Question: I want to make a correlation heatmap for a DataFrame and a regression plot for each pair of the variables. I have tried to read all the docs and am still having a very hard time to connect two plots so that when I tap the heatmap, the corresponding regression plot can show up.
Here's some example code:
'''
import holoviews as hv
from holoviews import opts
import seaborn as sns
import numpy as np
import pandas as pd
hv.extension('bokeh')
df = sns.load_dataset('tips')
df = df[['total_bill', 'tip', 'size']]
corr = df.corr()
heatmap = hv.HeatMap((corr.columns, corr.index, corr)) .opts(tools=['tap', 'hover'], height=400, width=400, toolbar='above')
m, b = np.polyfit(df.tip, df.total_bill, deg=1)
x = np.linspace(df.tip.min(), df.tip.max())
y = m*x + b
curve = hv.Curve((x, y)) .opts(height=400, width=400, color='red', ylim=(0, 100))
points = hv.Scatter((df.tip, df.total_bill))
hv.Layout((points * curve) + heatmap).cols(2)
'''

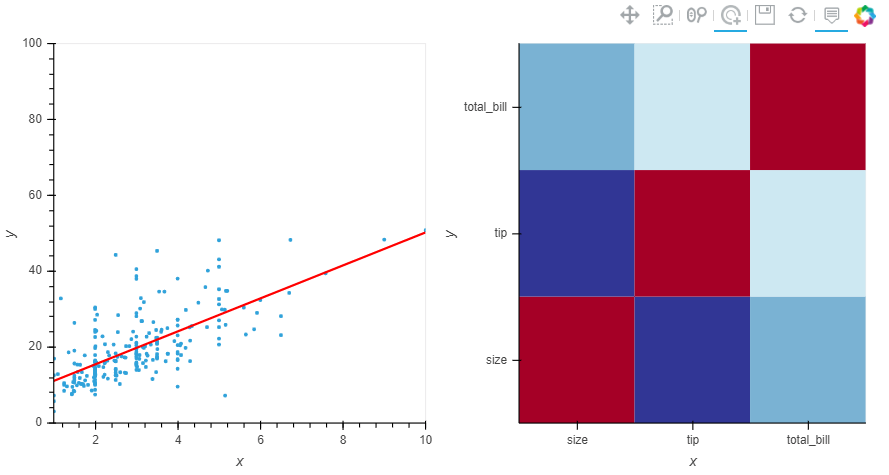
Answer: I adjusted the relevant parts of the docs <URL> with your code. Maybe this clears up your confusion.
'''
import pandas as pd
import numpy as np
import holoviews as hv
from holoviews import opts
hv.extension('bokeh', width=90)
import seaborn as sns
# Declare dataset
df = sns.load_dataset('tips')
df = df[['total_bill', 'tip', 'size']]
# Declare HeatMap
corr = df.corr()
heatmap = hv.HeatMap((corr.columns, corr.index, corr))
# Declare Tap stream with heatmap as source and initial values
posxy = hv.streams.Tap(source=heatmap, x='total_bill', y='tip')
# Define function to compute histogram based on tap location
def tap_histogram(x, y):
m, b = np.polyfit(df[x], df[y], deg=1)
x_data = np.linspace(df.tip.min(), df.tip.max())
y_data = m*x_data + b
return hv.Curve((x_data, y_data), x, y) * hv.Scatter((df[x], df[y]), x, y)
tap_dmap = hv.DynamicMap(tap_histogram, streams=[posxy])
(heatmap + tap_dmap).opts(
opts.Scatter(height=400, width=400, color='red', ylim=(0, 100), framewise=True),
opts.HeatMap(tools=['tap', 'hover'], height=400, width=400, toolbar='above'),
opts.Curve(framewise=True)
)
'''